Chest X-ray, AP view. Patient: 24 years old, sex F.
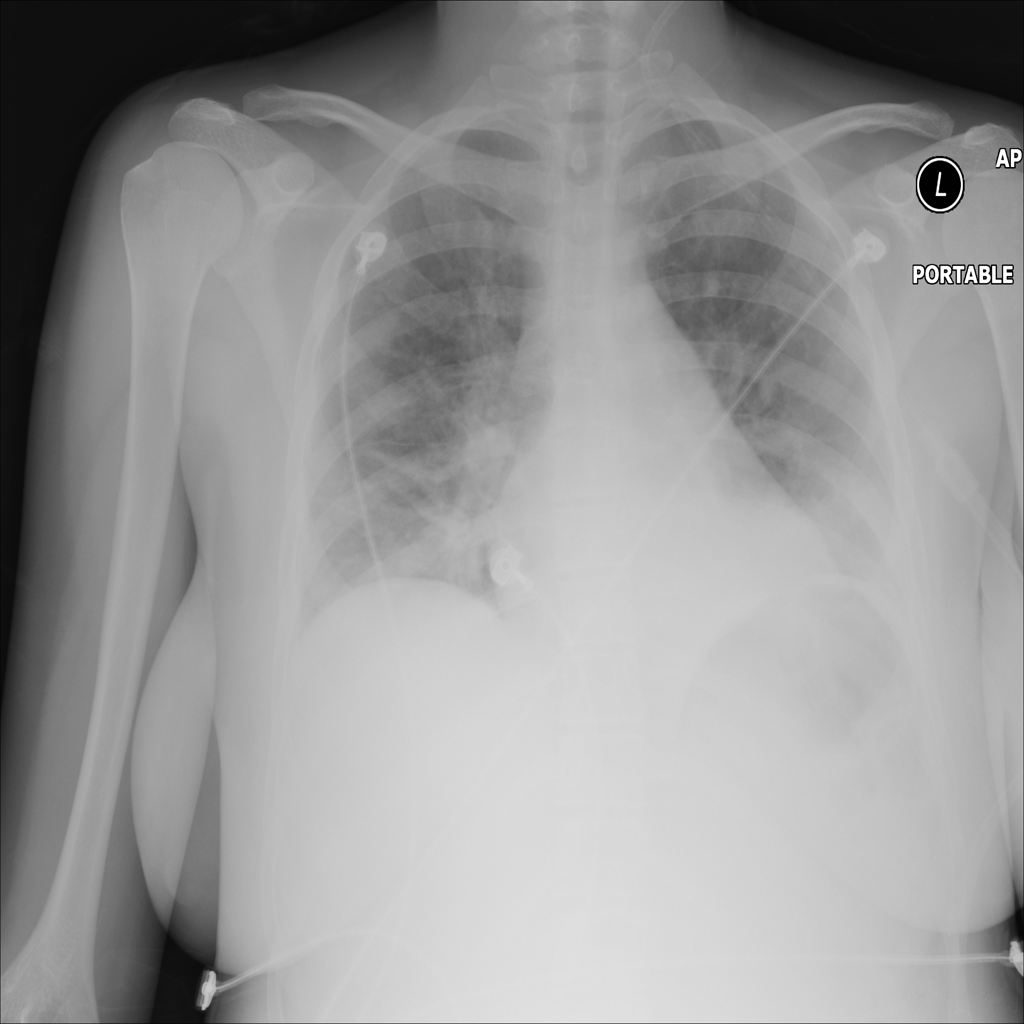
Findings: No Finding